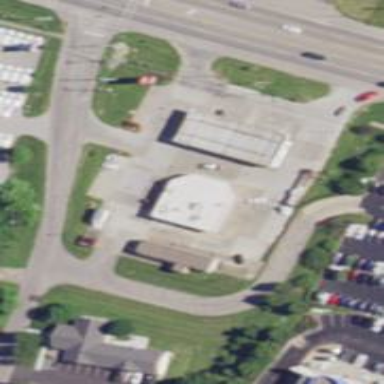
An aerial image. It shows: Convenience shop.